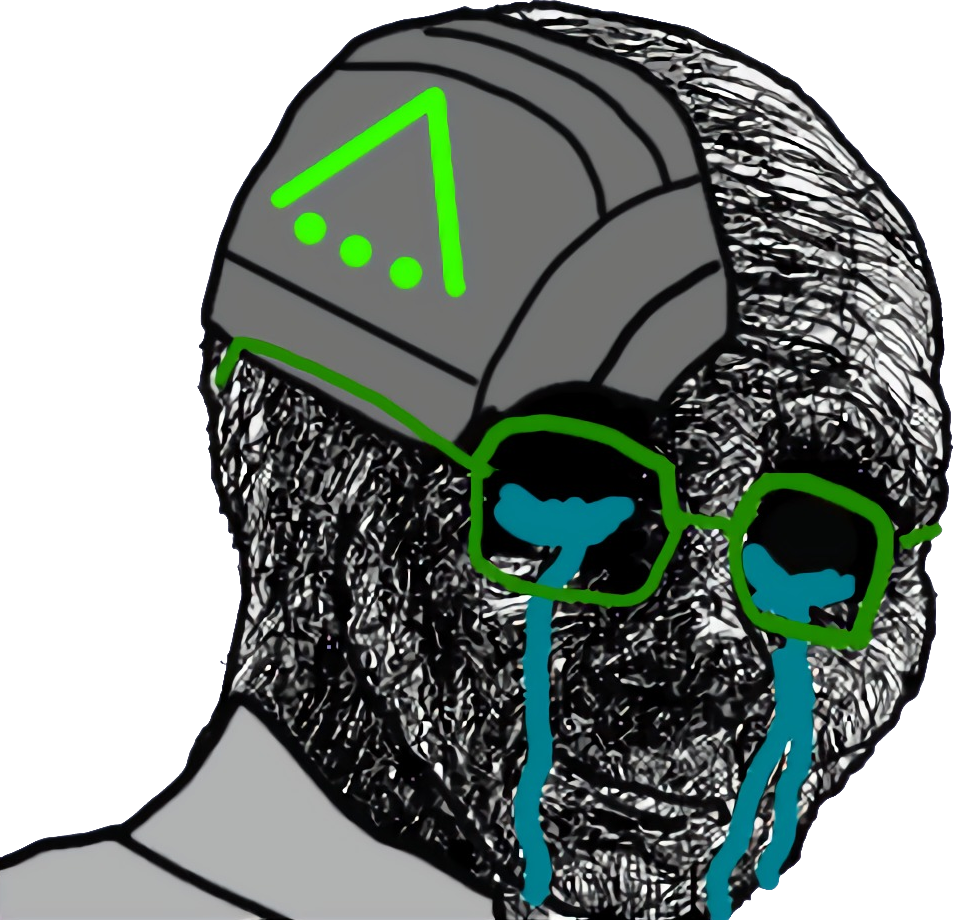
Label: 5_Withered_Wojak